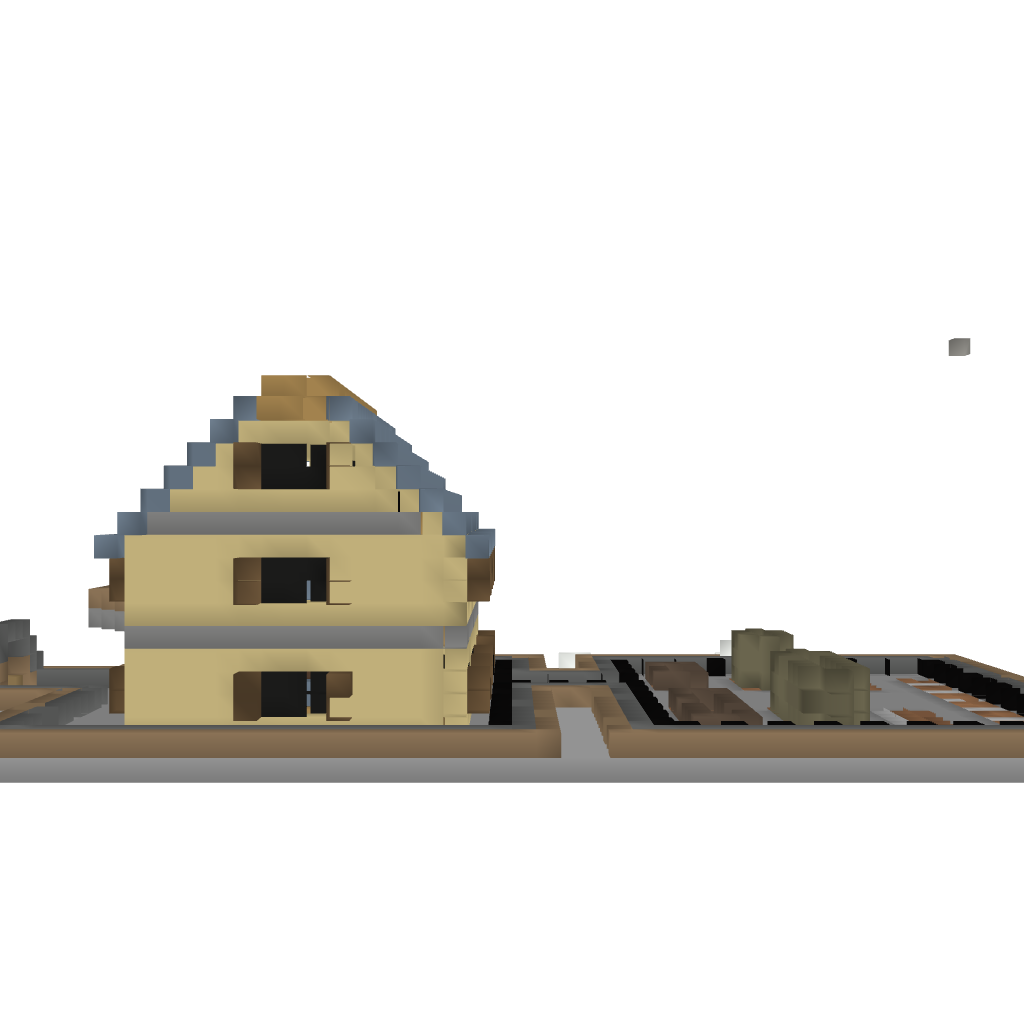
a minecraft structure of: Medium town house